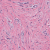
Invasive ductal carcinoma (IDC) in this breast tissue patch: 0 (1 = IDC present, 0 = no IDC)